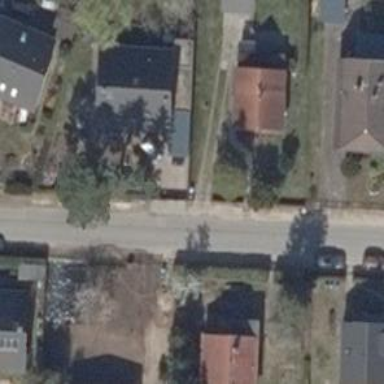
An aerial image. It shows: Asphalt road in residential area.